Field crop: tomato
Growth stage: 1
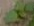
Species: solanum